Question: I am trying to create layout which has four buttons.
I have managed to show the four image buttons but I couldn't show separating lines. In the following image you can see what I am trying to design:

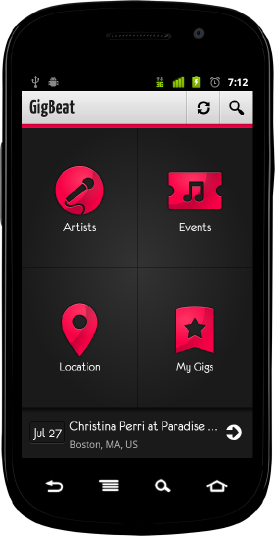
Answer: Use a relative layout and add View objects first to separate them (see below). You'll have to add whatever other parameters you want...
'''
<RelativeLayout
android:layout_width = "match_parent"
android:layout_height = "match_parent">
<View
android:id = "@+id/vertical_divider"
android:layout_centerHorizontal = "true"
android:layout_width = "1dip"
android:layout_height = "match_parent">
</View>
<View
android:id = "@+id/horizontal_divider"
android:layout_centerVertical = "true"
android:layout_width = "match_parent"
android:layout_height = "1dip">
</View>
<ImageButton
android:layout_alignParentTop = "true"
android:layout_alignParentLeft = "true"
android:layout_toLeftOf = "@id/vertical_divider"
android:layout_above = "@id/horizontal_divider"
android:layout_width = "match_parent"
android:layout_height = "match_parent">
</ImageButton>
<ImageButton
android:layout_alignParentTop = "true"
android:layout_alignParentRight = "true"
android:layout_toRightOf = "@id/vertical_divider"
android:layout_above = "@id/horizontal_divider"
android:layout_width = "match_parent"
android:layout_height = "match_parent">
</ImageButton>
<ImageButton
android:layout_alignParentBottom = "true"
android:layout_alignParentLeft = "true"
android:layout_toLeftOf = "@id/vertical_divider"
android:layout_below = "@id/horizontal_divider"
android:layout_width = "match_parent"
android:layout_height = "match_parent">
</ImageButton>
<ImageButton
android:layout_alignParentBottom = "true"
android:layout_alignParentRight = "true"
android:layout_toRightOf = "@id/vertical_divider"
android:layout_below = "@id/horizontal_divider"
android:layout_width = "match_parent"
android:layout_height = "match_parent">
</ImageButton>
</RelativeLayout>
'''